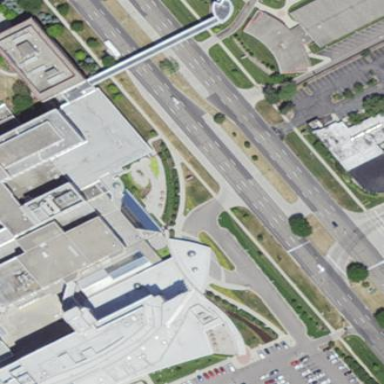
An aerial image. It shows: Hospital building.